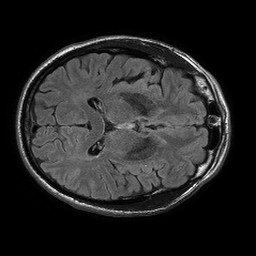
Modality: FLAIR
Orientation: axial
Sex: male
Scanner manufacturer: philips
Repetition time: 11 s
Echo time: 0.125 s